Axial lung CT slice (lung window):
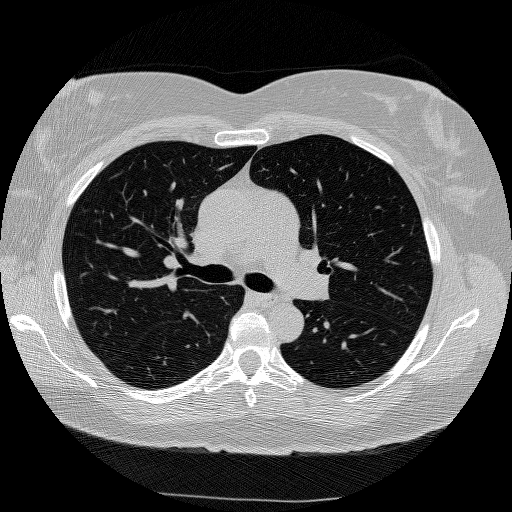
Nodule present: no